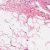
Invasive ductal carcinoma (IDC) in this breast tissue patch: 0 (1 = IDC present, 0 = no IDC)